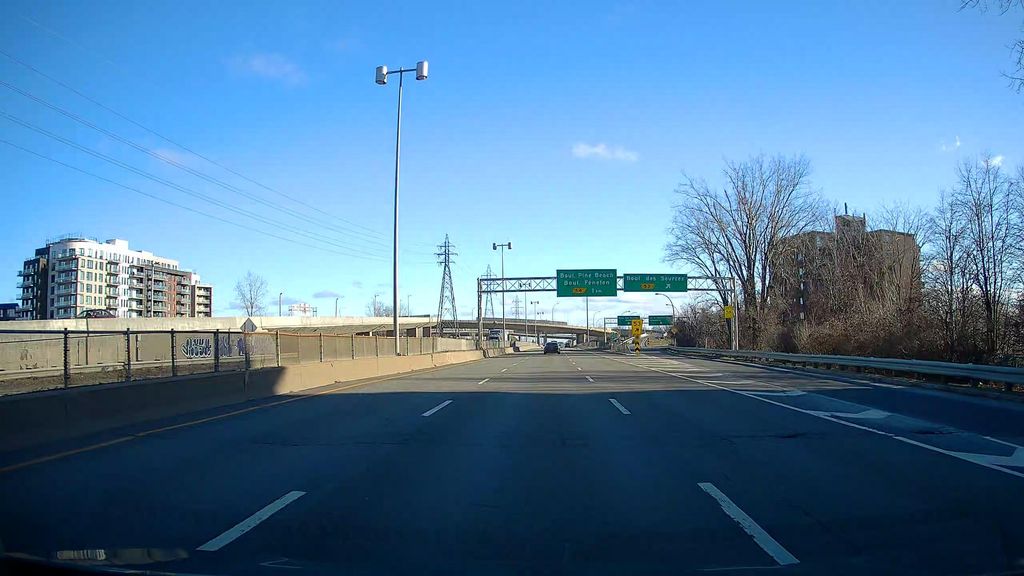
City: montreal